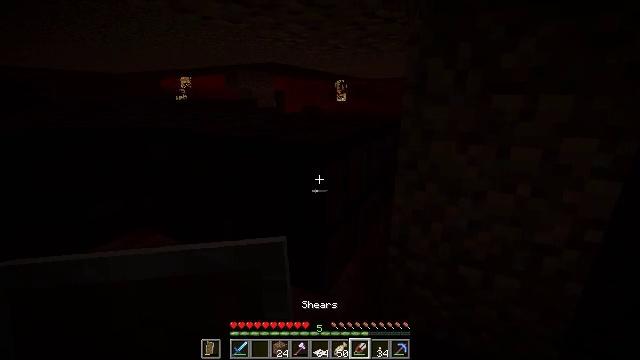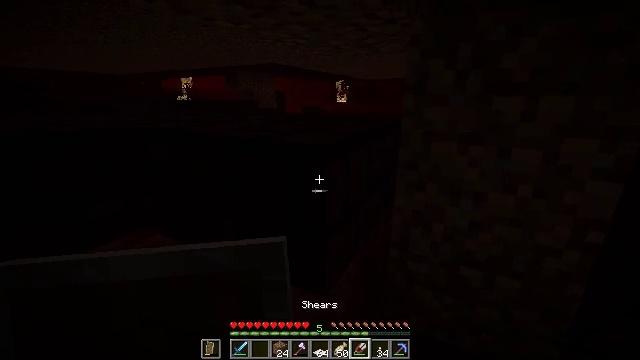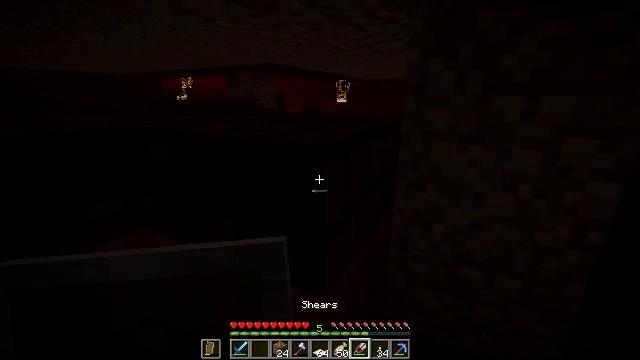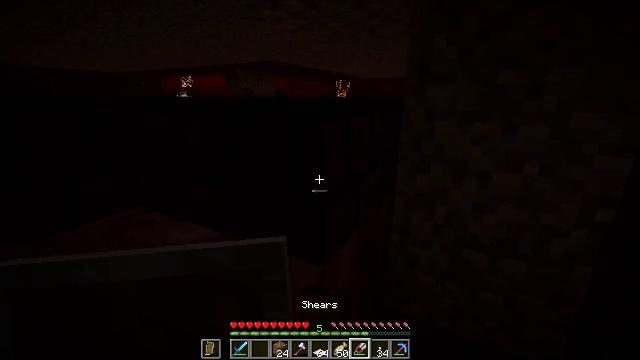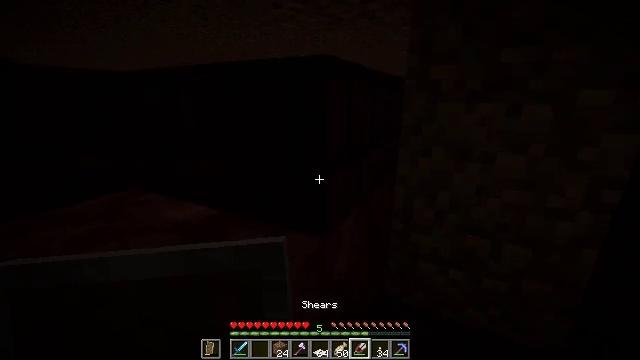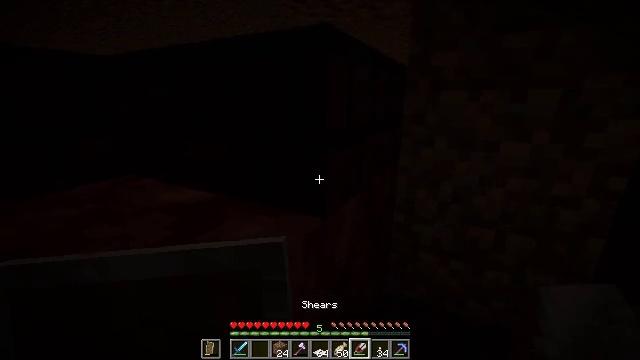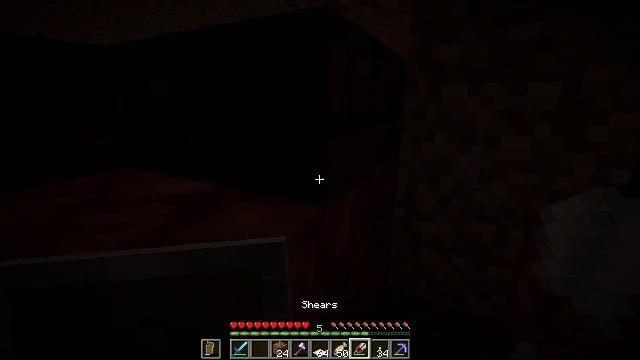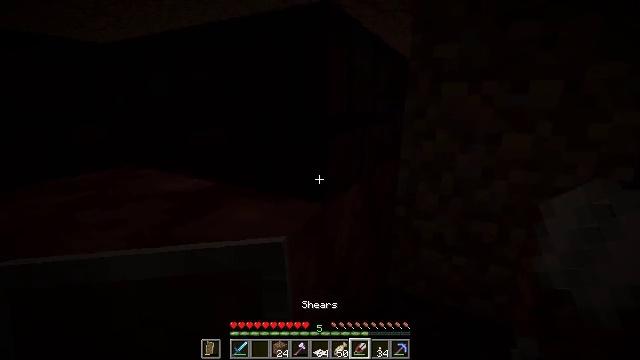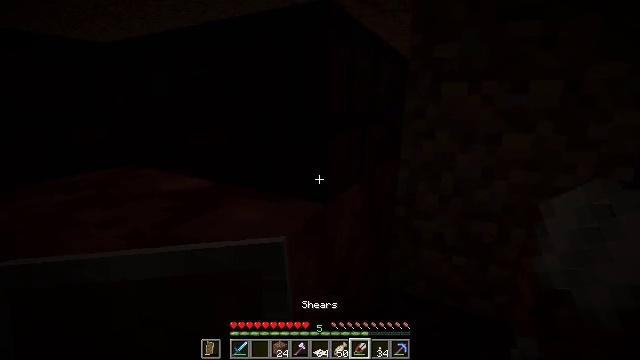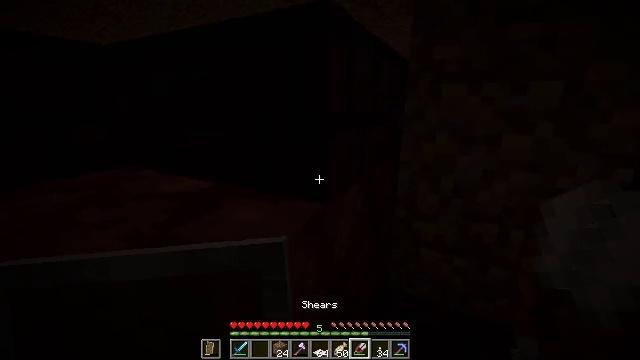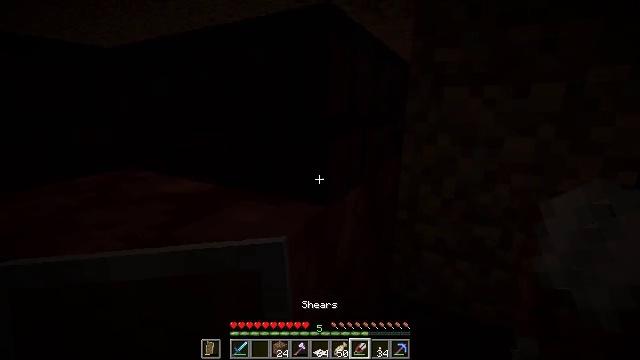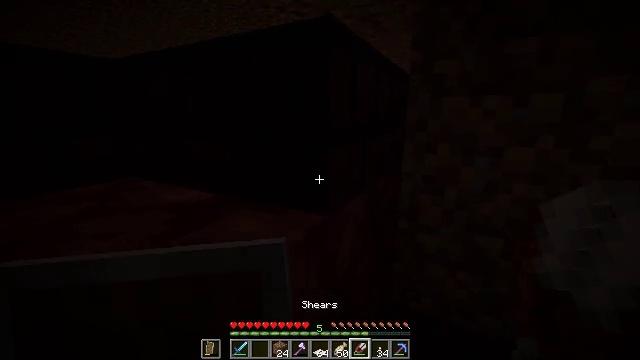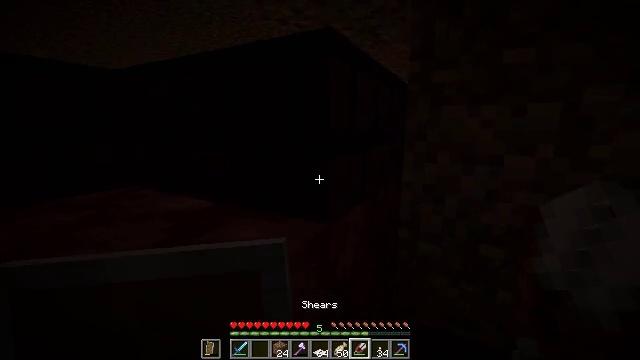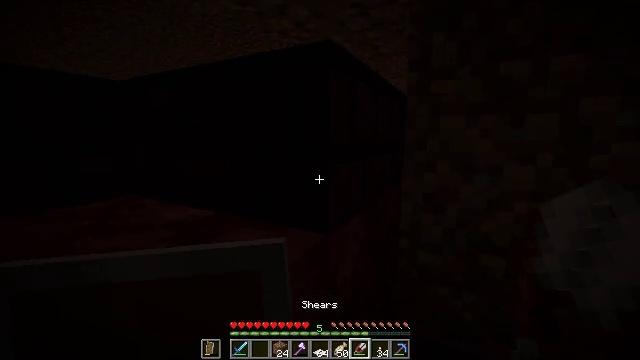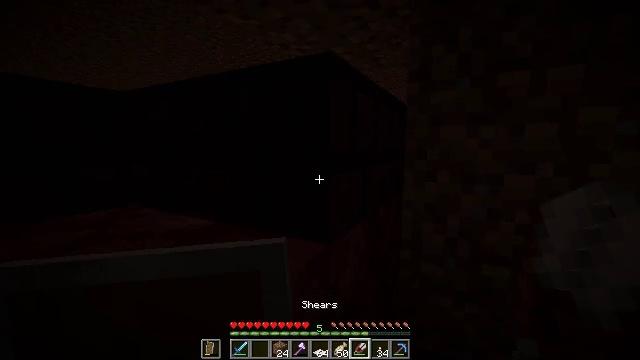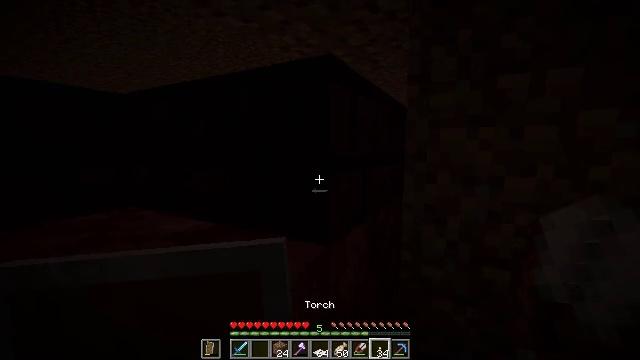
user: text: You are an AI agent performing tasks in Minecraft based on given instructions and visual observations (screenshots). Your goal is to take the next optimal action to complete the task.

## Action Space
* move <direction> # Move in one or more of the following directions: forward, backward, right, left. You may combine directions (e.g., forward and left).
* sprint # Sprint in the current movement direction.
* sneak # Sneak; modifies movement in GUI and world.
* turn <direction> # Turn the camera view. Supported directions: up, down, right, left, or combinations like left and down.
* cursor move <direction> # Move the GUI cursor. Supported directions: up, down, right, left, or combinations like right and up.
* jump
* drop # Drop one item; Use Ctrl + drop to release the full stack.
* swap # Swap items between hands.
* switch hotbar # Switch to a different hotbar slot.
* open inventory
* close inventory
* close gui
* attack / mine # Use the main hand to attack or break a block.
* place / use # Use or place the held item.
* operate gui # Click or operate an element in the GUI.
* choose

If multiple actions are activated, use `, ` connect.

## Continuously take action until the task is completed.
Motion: motion action
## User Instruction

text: Remove the nether brick slab from its place.
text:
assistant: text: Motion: no_op
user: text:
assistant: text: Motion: sneak
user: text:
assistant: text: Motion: sneak
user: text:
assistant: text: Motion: sneak
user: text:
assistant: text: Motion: sneak
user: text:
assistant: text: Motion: sneak
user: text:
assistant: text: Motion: sneak
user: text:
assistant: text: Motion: sneak
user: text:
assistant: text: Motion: sneak
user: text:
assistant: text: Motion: sneak
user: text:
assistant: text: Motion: sneak, turn up
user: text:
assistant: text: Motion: sneak, turn up
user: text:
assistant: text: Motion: sneak, turn up
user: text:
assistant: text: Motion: sneak, turn up
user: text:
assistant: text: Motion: sneak
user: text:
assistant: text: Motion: sneak
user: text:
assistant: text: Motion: sneak
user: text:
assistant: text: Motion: sneak
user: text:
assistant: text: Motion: sneak
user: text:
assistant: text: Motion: sneak
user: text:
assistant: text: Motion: sneak
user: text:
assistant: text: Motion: sneak
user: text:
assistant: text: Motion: sneak
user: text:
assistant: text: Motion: sneak
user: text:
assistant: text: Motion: sneak, turn up
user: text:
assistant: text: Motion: sneak
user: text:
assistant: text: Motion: sneak
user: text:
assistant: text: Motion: sneak, attack / mine
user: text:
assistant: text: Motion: sneak, attack / mine
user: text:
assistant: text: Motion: sneak, attack / mine